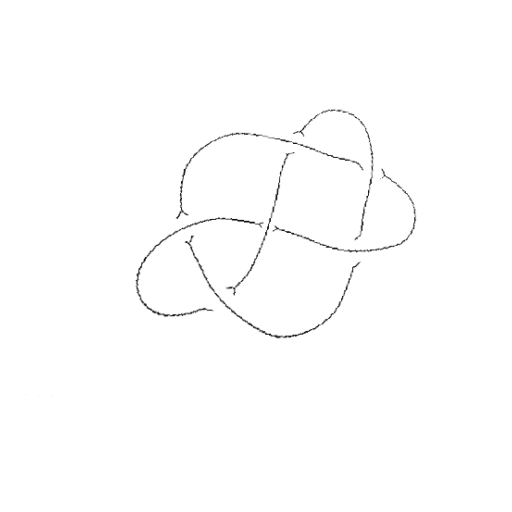
Crossing number: 6